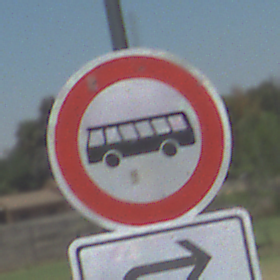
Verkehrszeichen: VerbotKraftomnibusse
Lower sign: RichtungsangabeDurchPfeile5
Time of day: Midday
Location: Outdoor (Nature)
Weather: Clear
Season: NotSpecified
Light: Natural